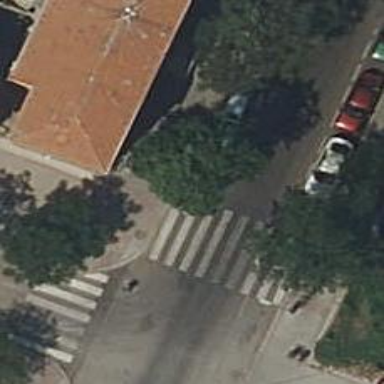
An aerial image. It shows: Uncontrolled crossing on the road.